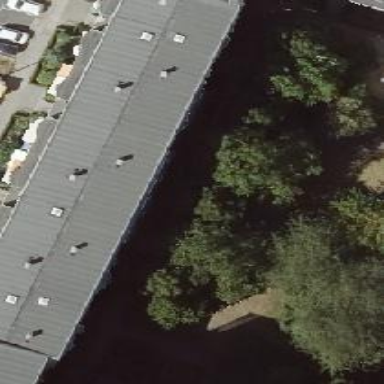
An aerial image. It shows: Flat-roofed apartment building.